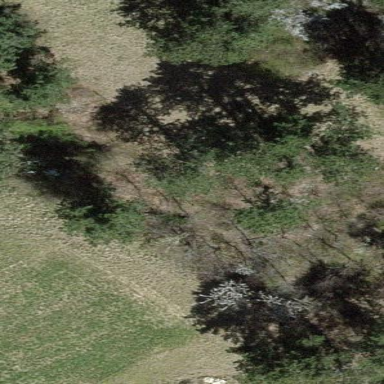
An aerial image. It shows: Forest area.